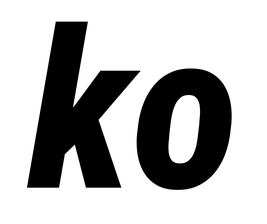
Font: Roboto-Italic_Condensed_ExtraBold_Italic